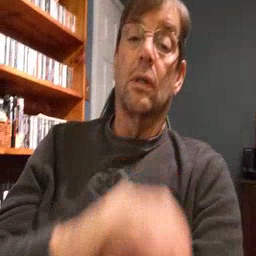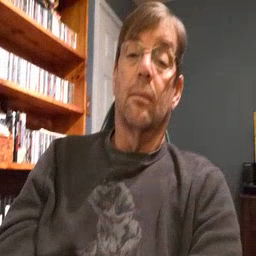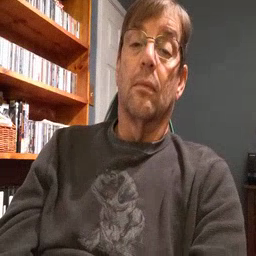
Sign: icecream